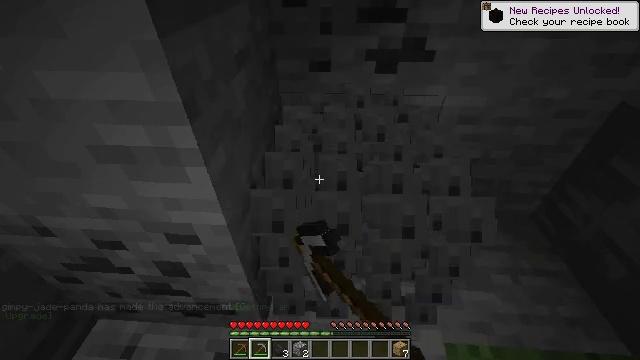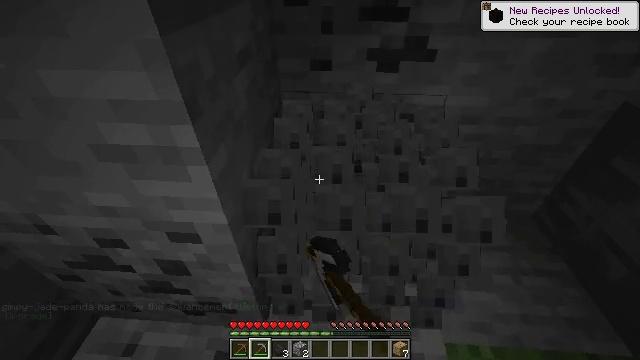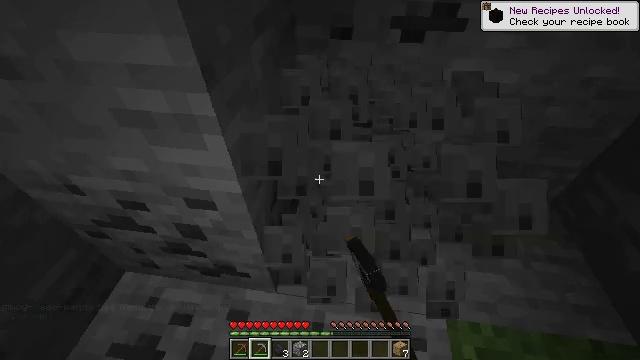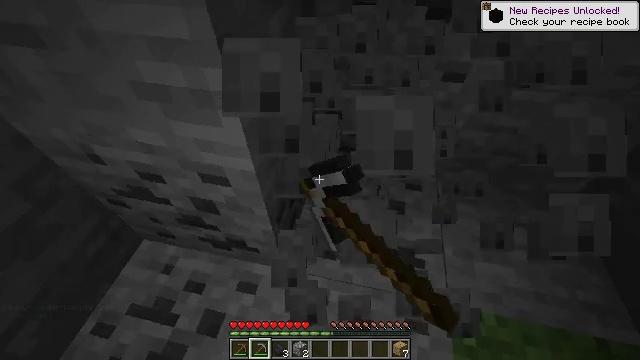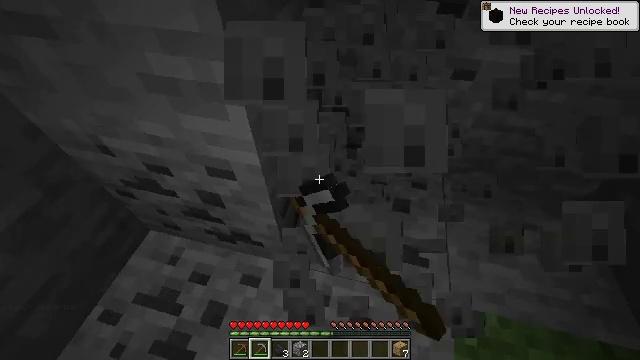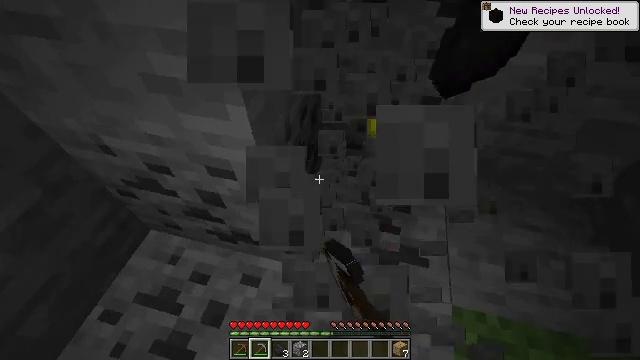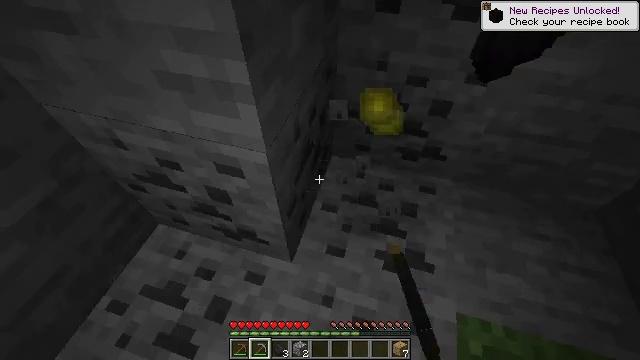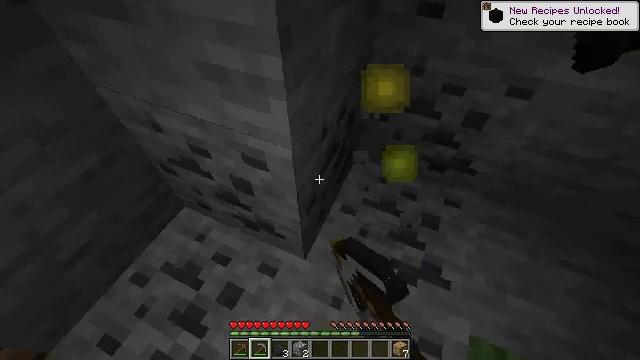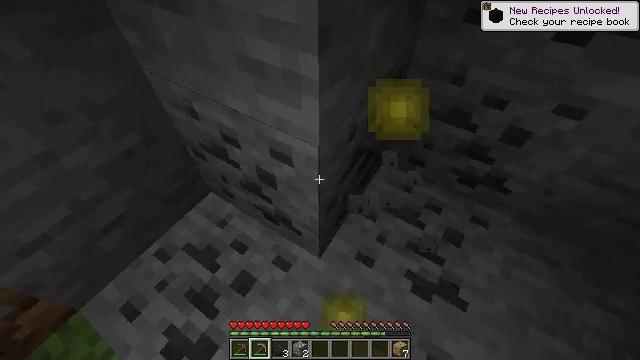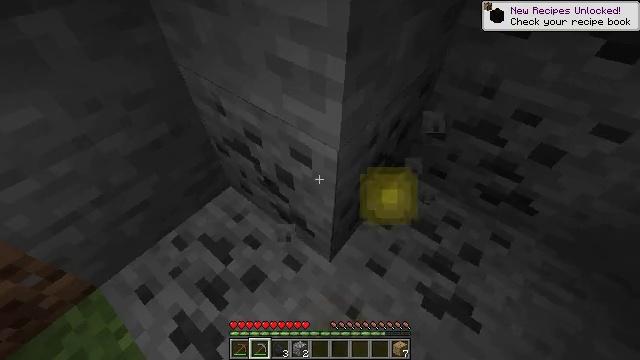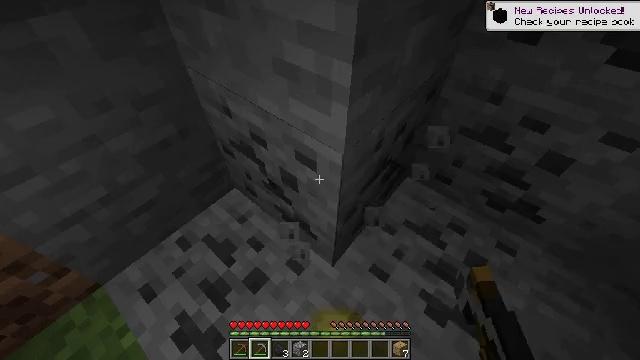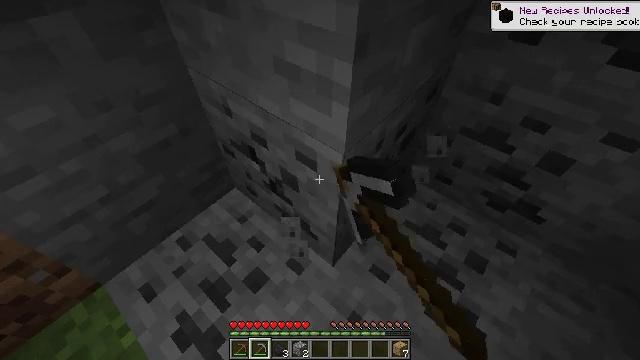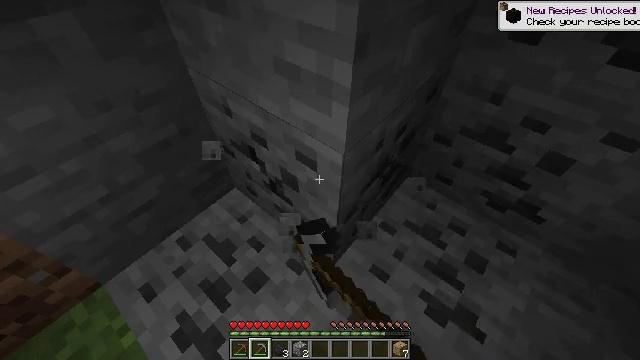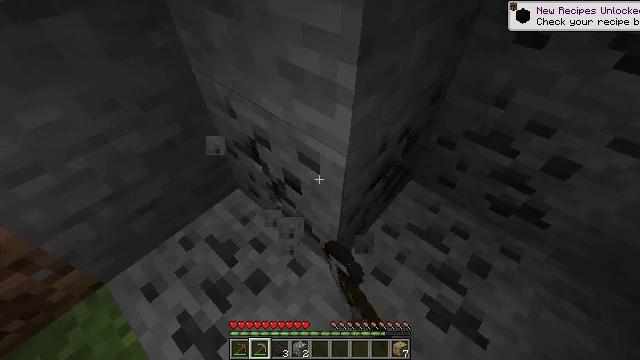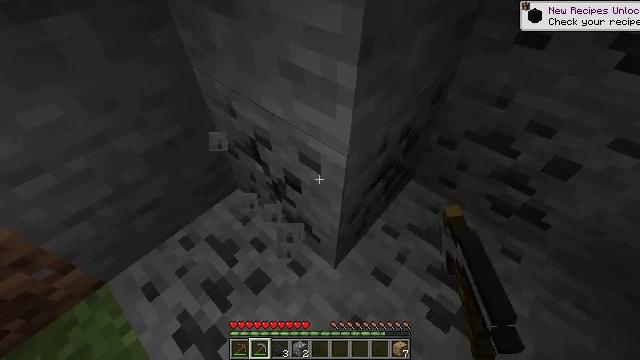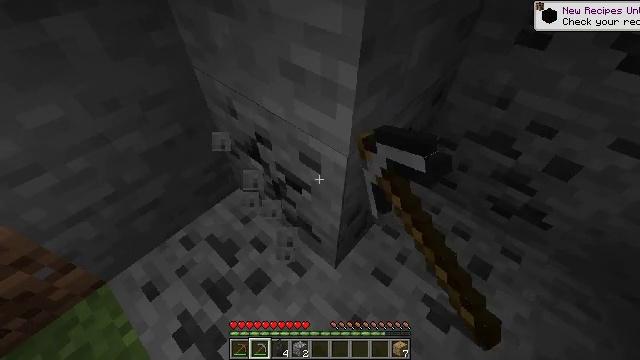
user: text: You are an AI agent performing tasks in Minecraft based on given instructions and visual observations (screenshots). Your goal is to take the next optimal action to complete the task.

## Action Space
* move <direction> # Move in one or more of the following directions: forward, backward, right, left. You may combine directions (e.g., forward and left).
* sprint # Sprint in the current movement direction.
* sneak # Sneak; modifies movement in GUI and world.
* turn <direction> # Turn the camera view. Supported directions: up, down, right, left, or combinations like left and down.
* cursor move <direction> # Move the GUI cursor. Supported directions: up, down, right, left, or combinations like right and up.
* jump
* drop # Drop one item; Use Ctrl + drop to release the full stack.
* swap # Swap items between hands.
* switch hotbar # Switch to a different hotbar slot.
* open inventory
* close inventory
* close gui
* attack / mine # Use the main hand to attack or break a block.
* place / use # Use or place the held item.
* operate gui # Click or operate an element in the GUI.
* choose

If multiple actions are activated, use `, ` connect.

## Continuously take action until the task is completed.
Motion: motion action
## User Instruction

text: Break the coal ore to collect coal.
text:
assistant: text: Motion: attack / mine
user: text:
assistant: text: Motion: turn left and down, attack / mine
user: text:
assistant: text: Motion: turn left and down, attack / mine
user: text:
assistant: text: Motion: turn left, attack / mine
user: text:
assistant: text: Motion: attack / mine
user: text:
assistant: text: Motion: turn left, attack / mine
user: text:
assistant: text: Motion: turn left, attack / mine
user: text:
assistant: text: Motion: turn left, attack / mine
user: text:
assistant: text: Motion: turn left, attack / mine
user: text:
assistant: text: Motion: turn left, attack / mine
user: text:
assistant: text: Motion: attack / mine
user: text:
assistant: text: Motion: attack / mine
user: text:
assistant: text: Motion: attack / mine
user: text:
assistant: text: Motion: attack / mine
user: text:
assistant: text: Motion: attack / mine
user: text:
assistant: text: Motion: turn left, attack / mine
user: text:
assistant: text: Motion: attack / mine
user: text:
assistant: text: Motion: turn left, attack / mine
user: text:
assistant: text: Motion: turn left, attack / mine
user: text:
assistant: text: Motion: attack / mine
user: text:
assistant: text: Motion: attack / mine
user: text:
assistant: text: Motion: attack / mine
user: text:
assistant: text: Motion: attack / mine
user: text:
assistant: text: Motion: attack / mine
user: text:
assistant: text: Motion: attack / mine
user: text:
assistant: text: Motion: attack / mine
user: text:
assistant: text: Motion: attack / mine
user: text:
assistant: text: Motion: attack / mine
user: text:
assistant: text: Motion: attack / mine
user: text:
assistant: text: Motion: attack / mine